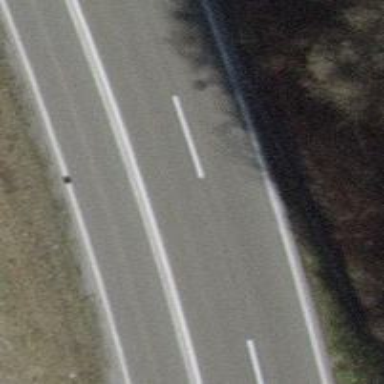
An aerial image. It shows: Trunk motorroad.